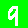
Digit: 9